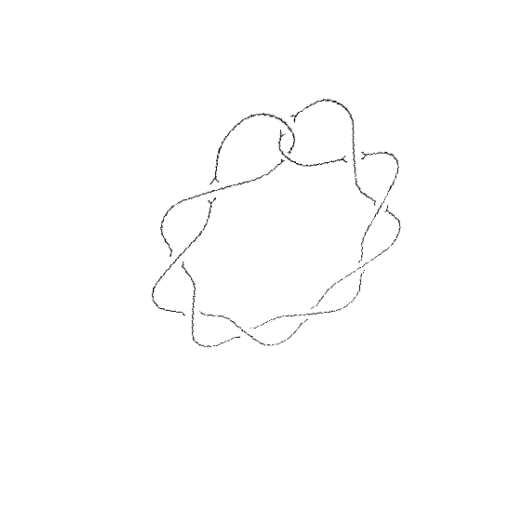
Crossing number: 10